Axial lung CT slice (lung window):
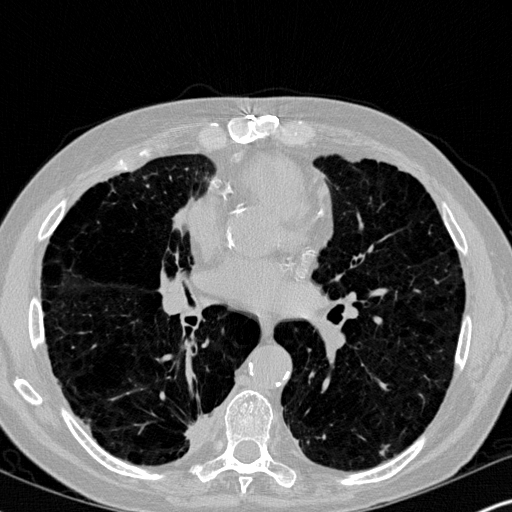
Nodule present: yes
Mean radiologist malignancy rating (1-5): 3